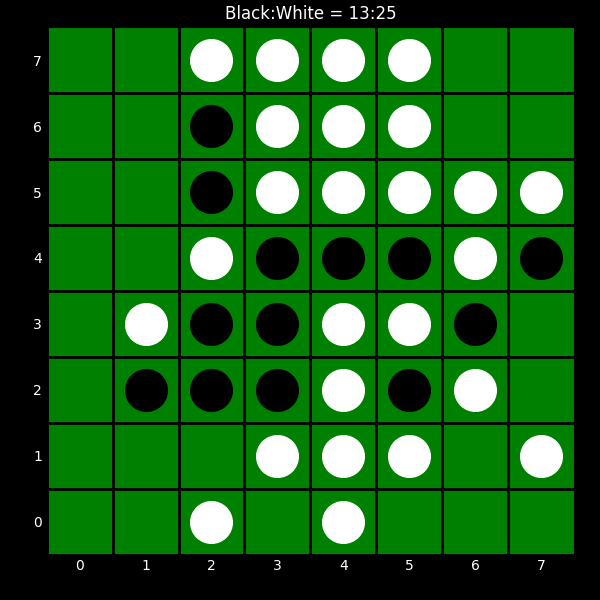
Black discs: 13
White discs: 25